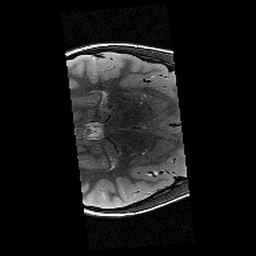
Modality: T2w
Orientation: axial
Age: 10
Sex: male
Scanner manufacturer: siemens
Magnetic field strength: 3 T
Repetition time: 9.23 s
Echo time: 0.067 s